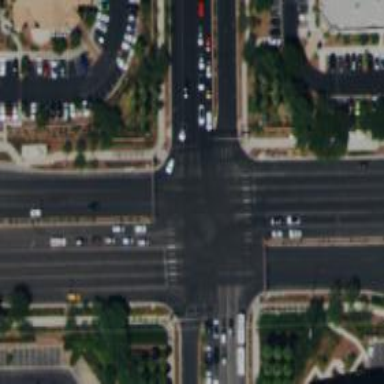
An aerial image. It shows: Solid stop line on the road.